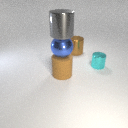
large brown metal cylinder behind small cyan metal cylinder